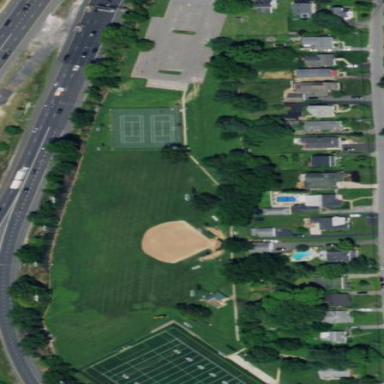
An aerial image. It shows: Grassy baseball pitch for leisure sports.